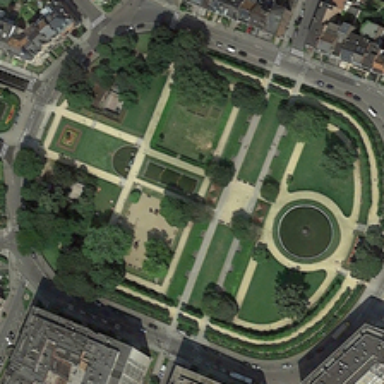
Many buildings are around a square shaped like a ring runway with many green trees .